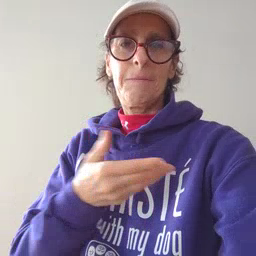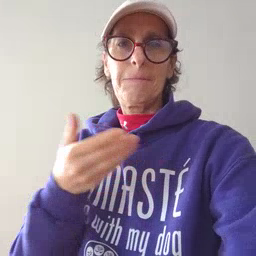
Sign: puppy